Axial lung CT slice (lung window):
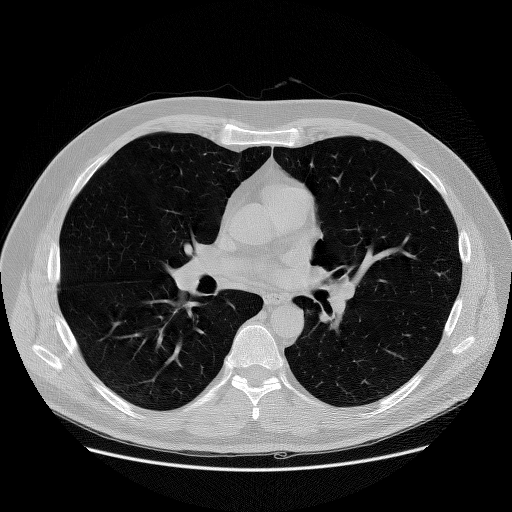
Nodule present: no